Question:
I'm configuring my eclipse with the worklight with <URL> while doing that i'm getting the above error as shown in the image.
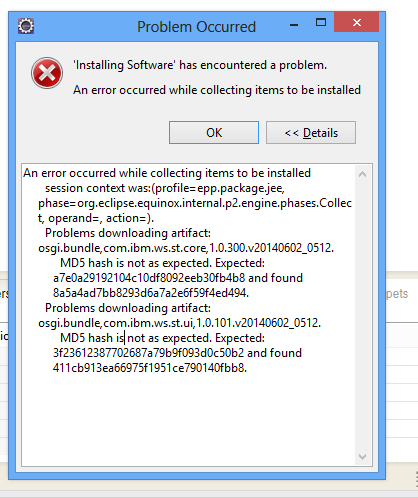
Answer: 1) Worklight is pretty specific to which editions and versions of eclipse are known to work. Running with other editions or versions can lead to unpredictable results. For the current version of IBM Worklight Studio (v6.2), which is on Eclipse Marketplace, double check to ensure you have:
Eclipse IDE for Java EE Developers
Juno SR2 (4.2.2), Kepler SR1 (4.3.1), Kepler SR2 (4.3.2), or Luna R (4.4).
as described in the Developer Edition <URL>. Also check the other system requirements listed there.
2) You cannot upgrade to Worklight Studio V6.2 from an earlier version of Worklight Developer Edition.
3) Google "MD5 Hash Eclipse". There are lots of suggestions (make sure you're running eclipse as administrator, check your firewall, check your java version, etc.)
4) Could be a corrupted download by eclipse. Try downloading the IBM Worklight Studio 6.2 <URL> and installing it as a local archive within Eclipse.